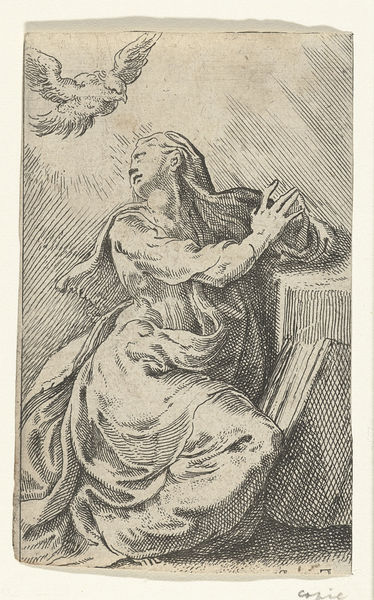
Titel: Annunciatie
Standort: Amsterdam
Institution: Rijksmuseum
Schlagwörter: adler, himmel, vogel, frau, kleid, licht, zeichnung, schleier, gesicht, taube, hände, gewand, fliegen, knie, druck, stich, knien, beten, betende, erleuchtung, kupferstich, kniende, heiliger geist, heilige geist